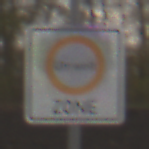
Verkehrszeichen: BeginnUmweltzone
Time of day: MorningAfternoon
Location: Outdoor (Nature)
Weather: Overcast
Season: NotSpecified
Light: Natural